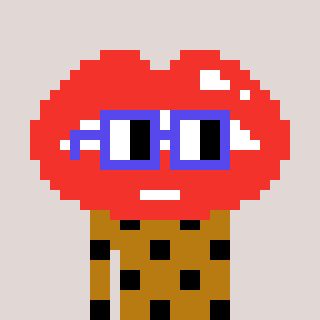
a pixel art character with square blue glasses, a lips-shaped head and a gold-colored body on a warm background